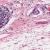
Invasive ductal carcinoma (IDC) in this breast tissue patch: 1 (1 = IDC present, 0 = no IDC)